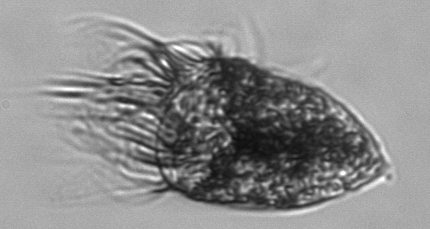
Label: Pelagostrobilidium